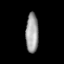
Tissue: lung
Cell type: Others
Senescence score: 0.2035
Nuclear area (px): 491
Mean DAPI intensity: 157.749